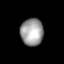
Tissue: lung
Cell type: Others
Senescence score: 0.1836
Nuclear area (px): 612
Mean DAPI intensity: 157.163